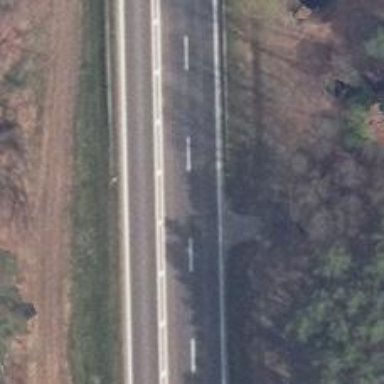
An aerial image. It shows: Asphalt road classified as primary highway.